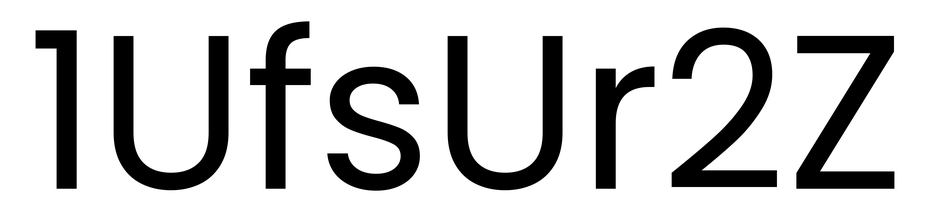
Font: Poppins-Regular